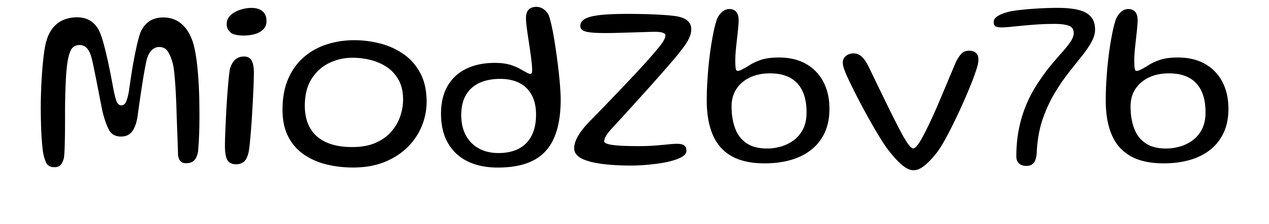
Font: Gluten_Light